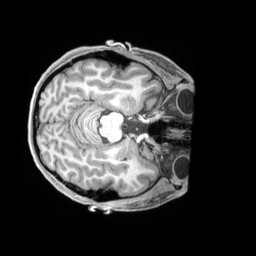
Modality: T1w
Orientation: axial
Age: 24
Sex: female
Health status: ill
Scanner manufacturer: siemens
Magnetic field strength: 3 T
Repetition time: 2.2 s
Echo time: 0.00218 s